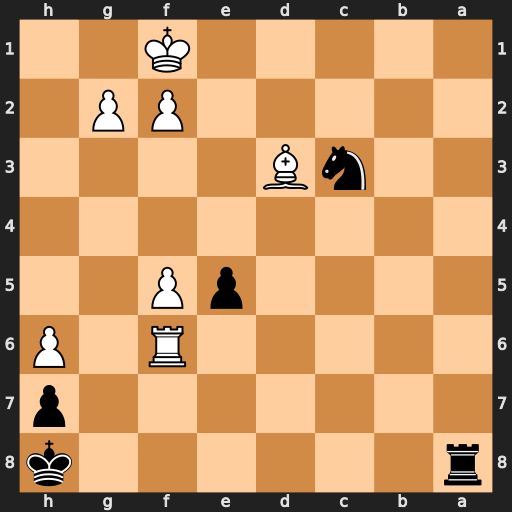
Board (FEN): r6k/7p/5R1P/4pP2/8/2nB4/5PP1/5K2
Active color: b
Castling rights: -
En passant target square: -
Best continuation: Ra1+ Bb1 Rxb1#